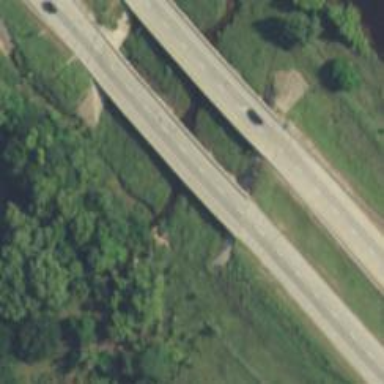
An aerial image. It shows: Motorway bridge.